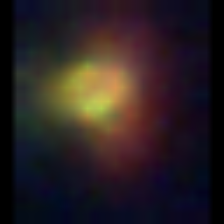
Taxon: NanoPlankton
Group: Other